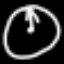
Label: clock